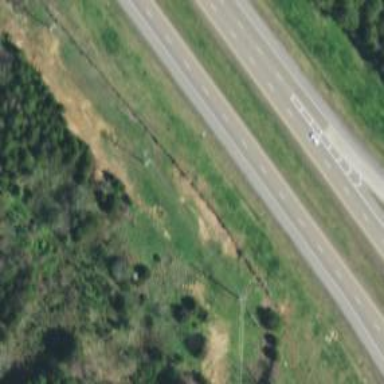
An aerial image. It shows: This image shows trunk highway that functions as expressway.